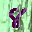
Label: 8